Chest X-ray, PA view. Patient: 35 years old, sex M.
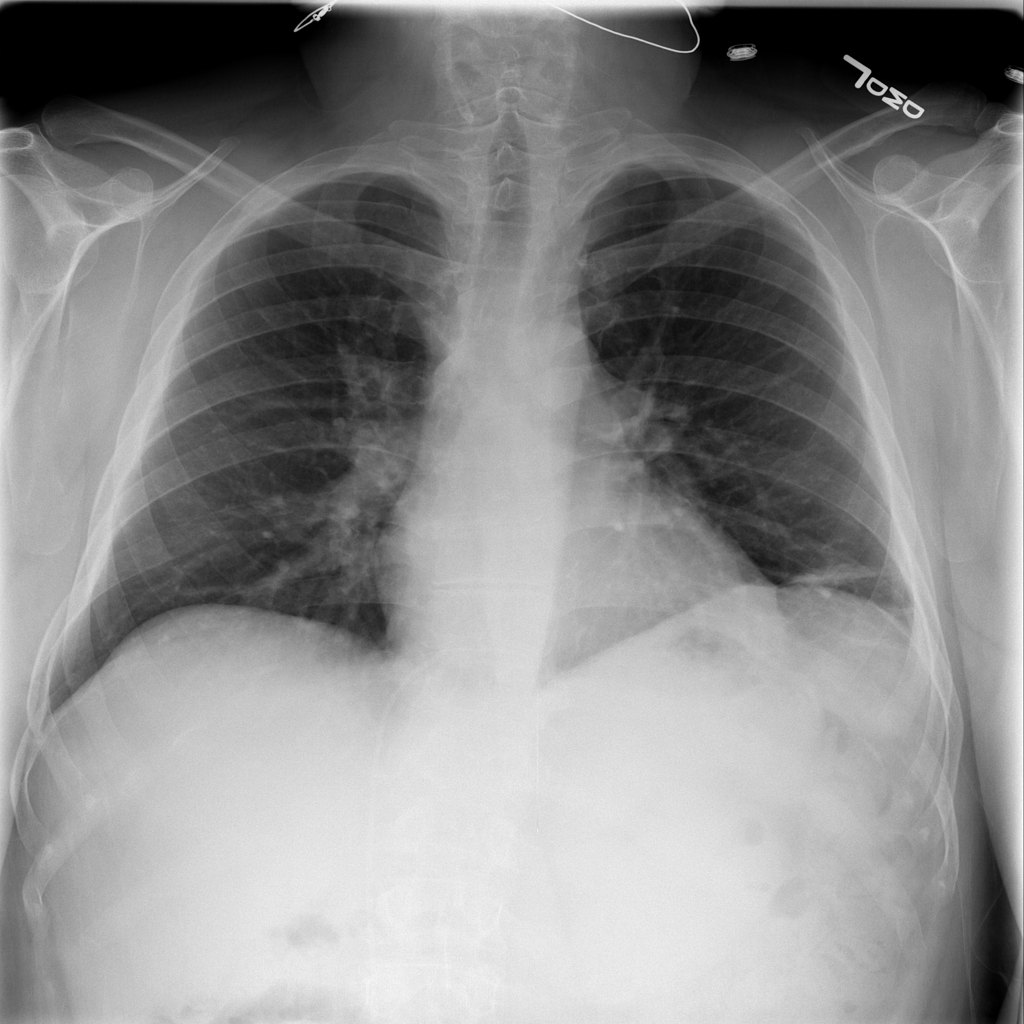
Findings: Atelectasis